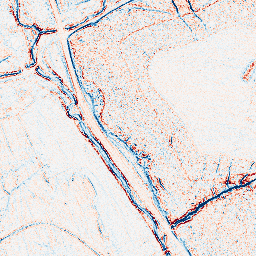
Category: edge_preserving
Decomposition family: bilateral
Decomposition parameters: d: 5
sigma_color: 150
sigma_space: 150
Upsampling method: regularized
Upsampling parameters: scale: 4
lambda_reg: 0.01
Upsampling scale: 4